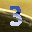
Label: 3